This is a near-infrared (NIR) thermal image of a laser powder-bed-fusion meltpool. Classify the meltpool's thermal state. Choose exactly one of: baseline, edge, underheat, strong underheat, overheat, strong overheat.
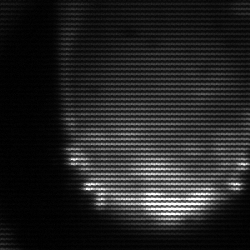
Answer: edge